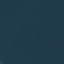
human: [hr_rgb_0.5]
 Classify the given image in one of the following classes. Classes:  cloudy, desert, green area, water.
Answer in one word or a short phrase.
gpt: water